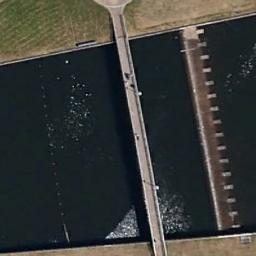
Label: bridge